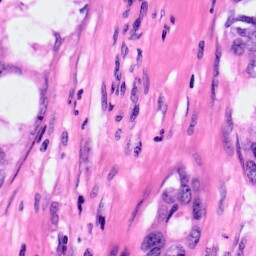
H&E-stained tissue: Pancreatic